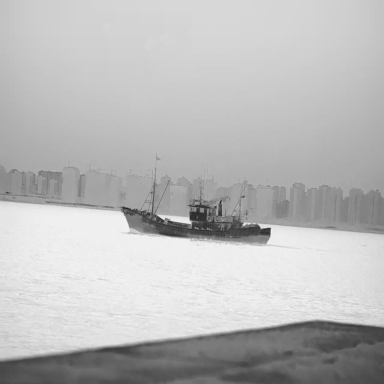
There is a bulk_carrier in the infrared image.